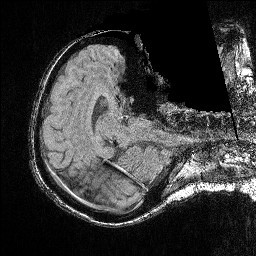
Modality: FLASH
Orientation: axial
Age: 26
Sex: female